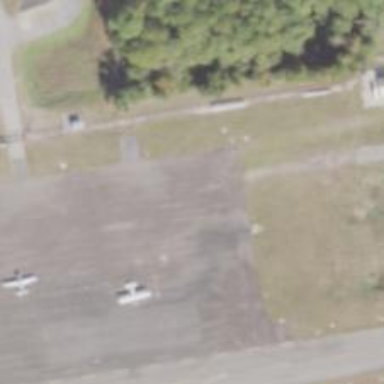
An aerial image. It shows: View of taxiway at the airport.